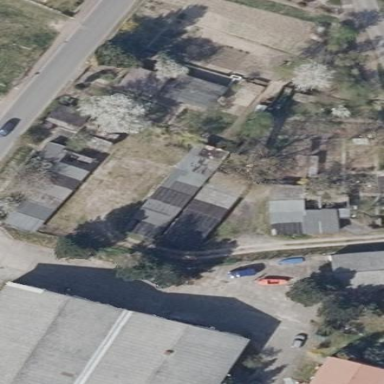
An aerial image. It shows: Group of garages.